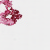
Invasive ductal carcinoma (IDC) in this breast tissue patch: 0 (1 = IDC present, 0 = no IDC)